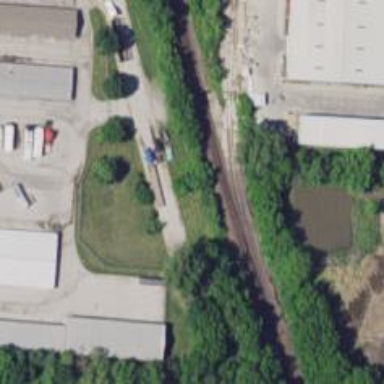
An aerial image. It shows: Disused railway spur line.